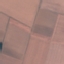
Land use / land cover class: AnnualCrop